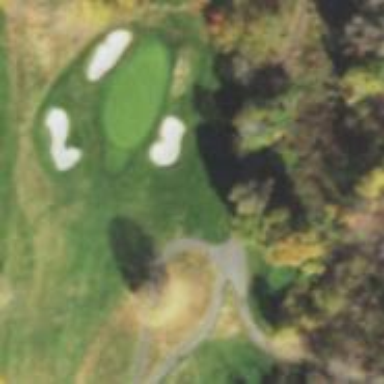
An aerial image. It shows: Path for both road and golf.